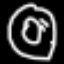
Label: donut